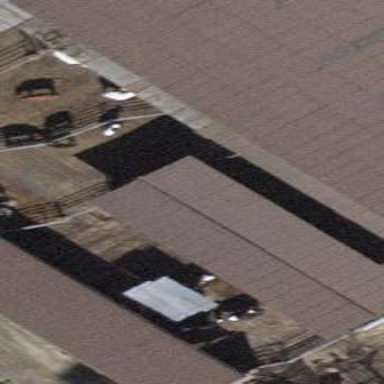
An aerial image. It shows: View of roof of building.